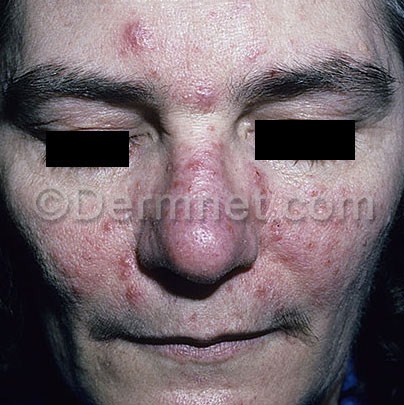
Disease: Acne and Rosacea Photos